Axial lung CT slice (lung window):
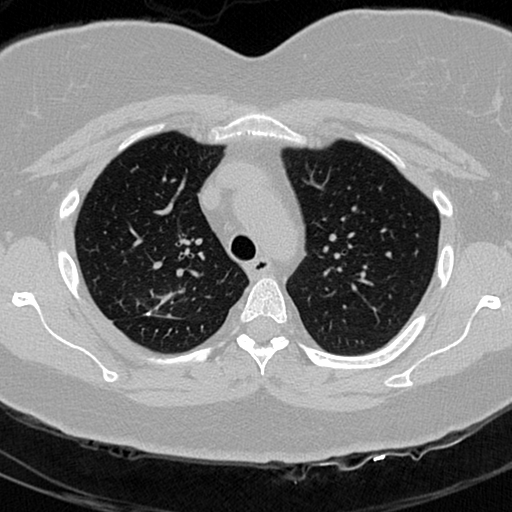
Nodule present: no